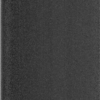
Label: dusty